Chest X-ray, PA view. Patient: 64 years old, sex M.
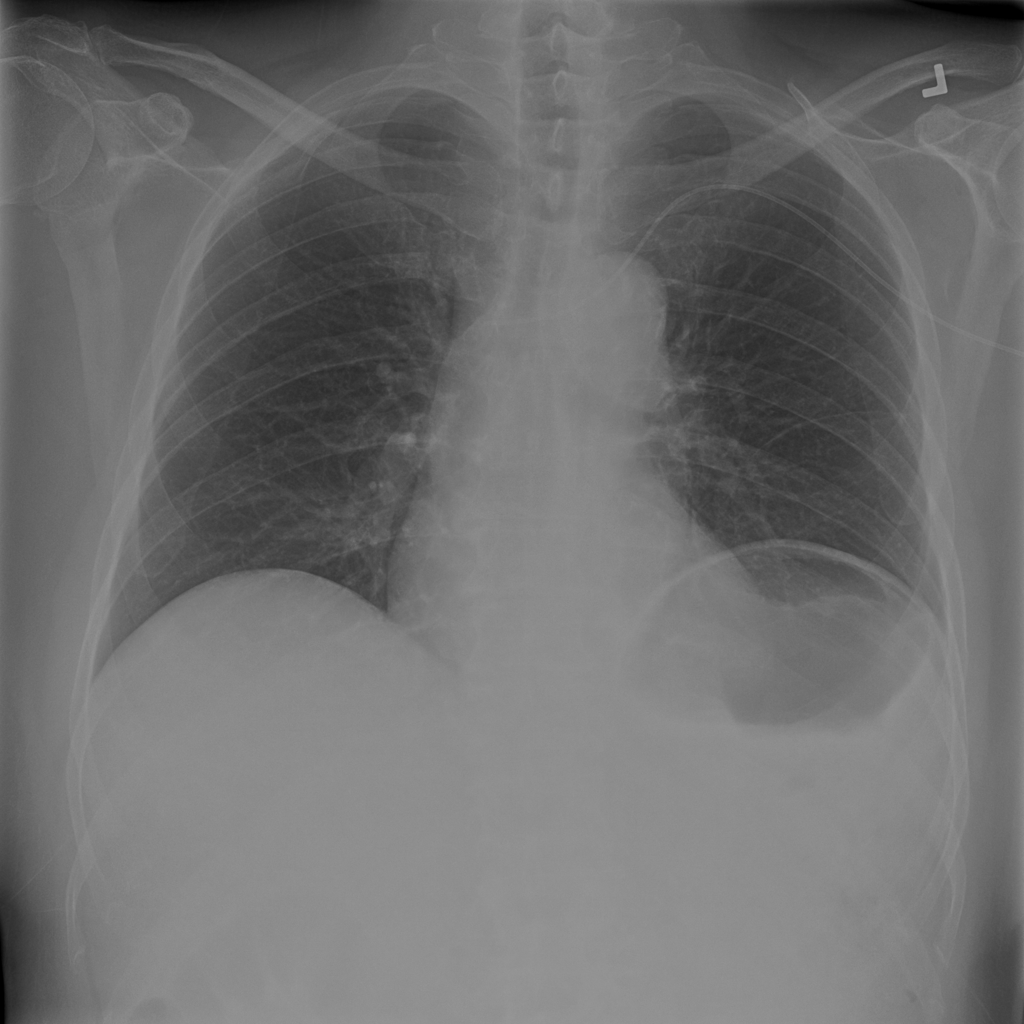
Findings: No Finding